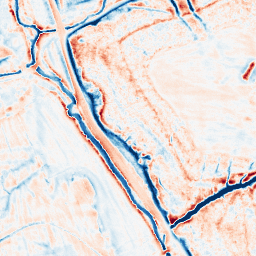
Category: edge_preserving
Decomposition family: guided
Decomposition parameters: radius: 4
eps: 0.01
Upsampling method: sinc_hamming
Upsampling parameters: scale: 2
kernel_size: 8
Upsampling scale: 2